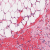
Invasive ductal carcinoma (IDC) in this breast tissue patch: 1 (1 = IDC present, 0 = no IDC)